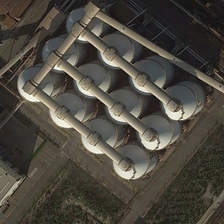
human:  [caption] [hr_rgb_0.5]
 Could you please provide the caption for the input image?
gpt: three rows of storage tanks are near some green trees .

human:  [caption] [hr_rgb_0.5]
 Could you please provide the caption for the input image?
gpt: three rows of storage tanks are near some green trees .

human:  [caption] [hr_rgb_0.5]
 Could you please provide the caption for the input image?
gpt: three rows of storage tanks are near some green trees .

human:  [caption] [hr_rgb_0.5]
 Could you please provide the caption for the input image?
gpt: three rows of storage tanks are near some green trees .

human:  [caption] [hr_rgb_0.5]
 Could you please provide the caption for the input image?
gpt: three rows of storage tanks are near some green trees .